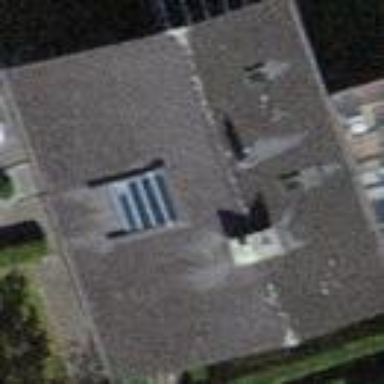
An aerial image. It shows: Building.